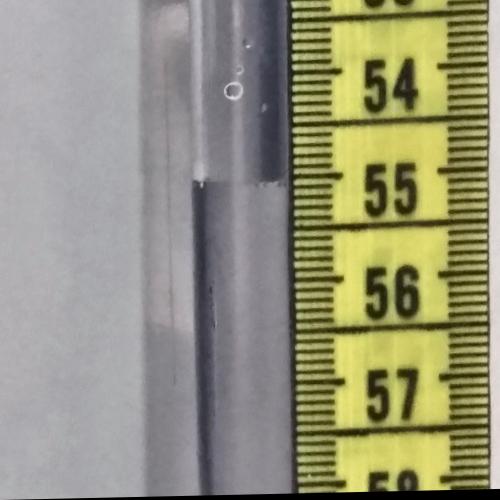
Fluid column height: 55.0 cm